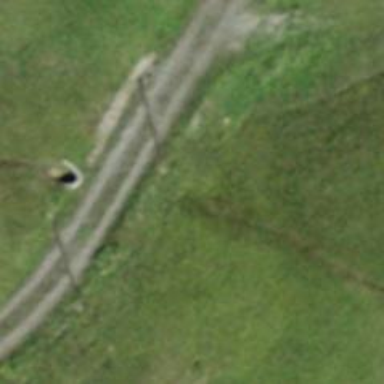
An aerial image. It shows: Culvert tunnel.